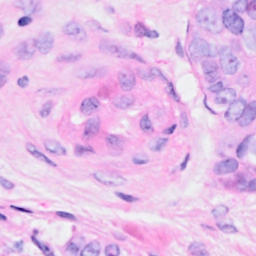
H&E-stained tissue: Breast